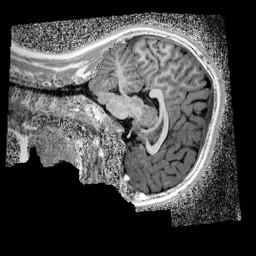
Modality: UNIT1_denoised
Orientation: sagittal
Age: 11
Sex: female
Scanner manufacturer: siemens
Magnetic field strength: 3 T
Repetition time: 4 s
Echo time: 0.00299 s